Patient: sex F, age 26
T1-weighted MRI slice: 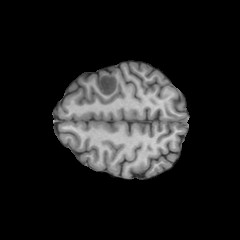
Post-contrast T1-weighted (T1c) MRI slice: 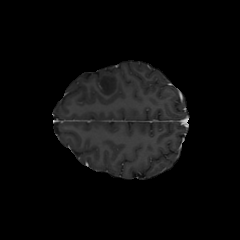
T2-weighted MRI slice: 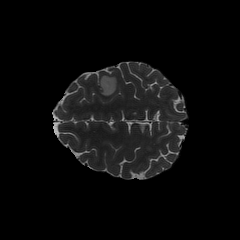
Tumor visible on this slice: yes
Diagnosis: Astrocytoma, IDH-mutant
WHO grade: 2